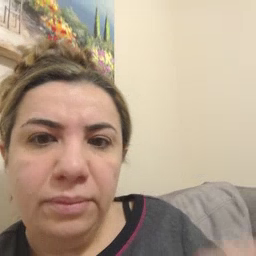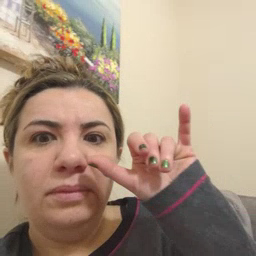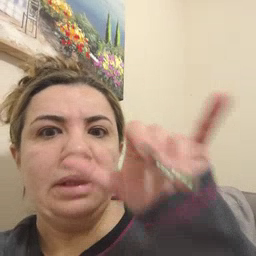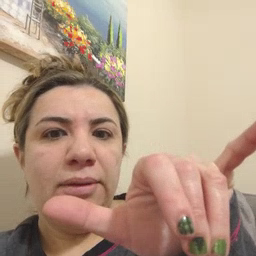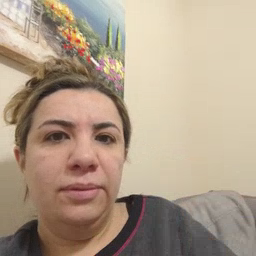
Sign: stay